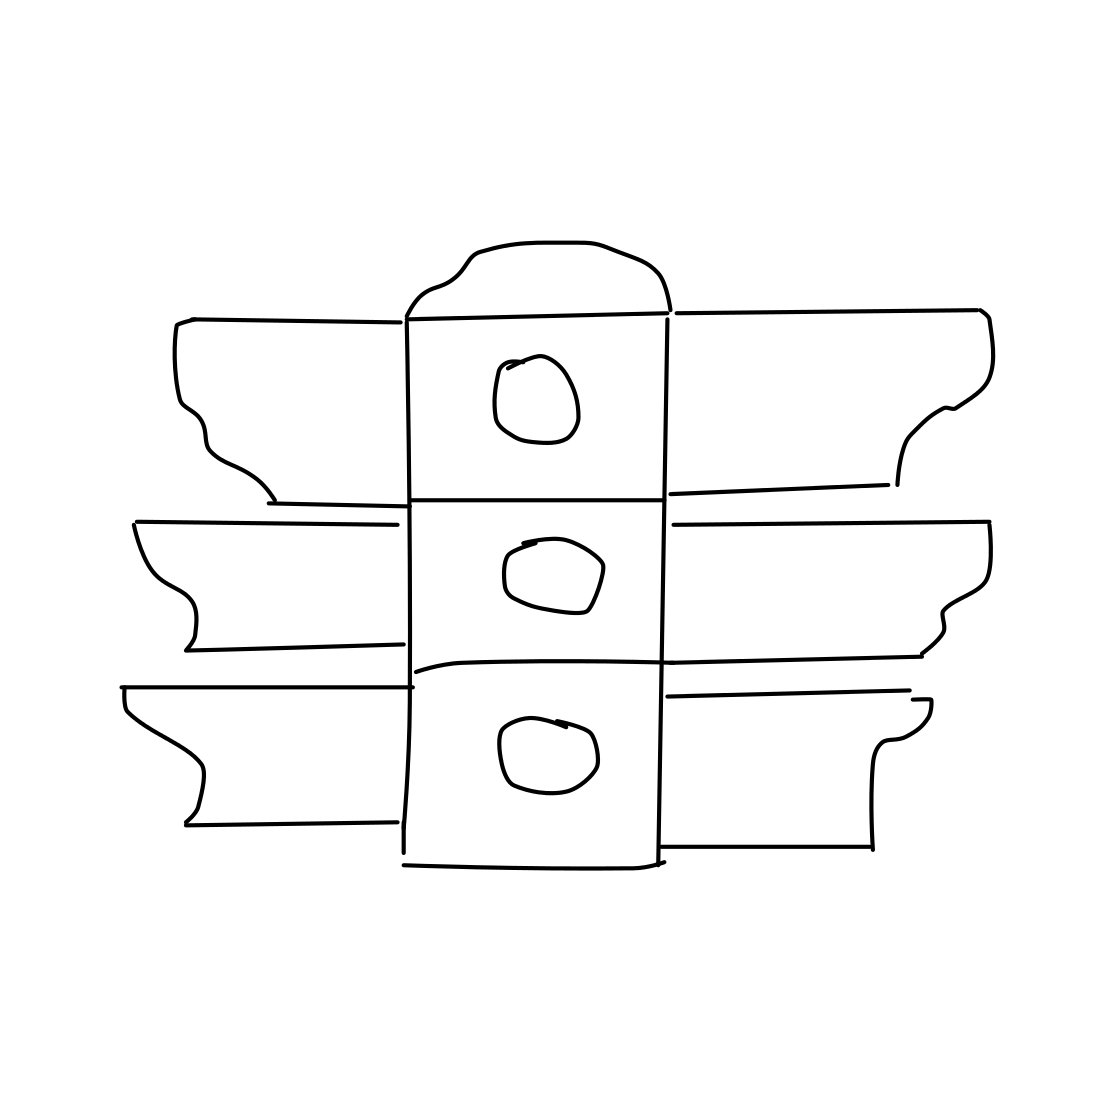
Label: traffic light